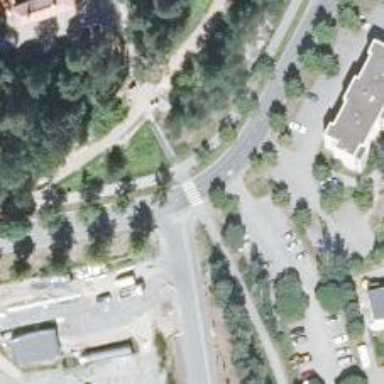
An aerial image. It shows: Cycleway.